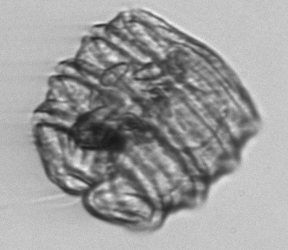
Label: Polykrikos